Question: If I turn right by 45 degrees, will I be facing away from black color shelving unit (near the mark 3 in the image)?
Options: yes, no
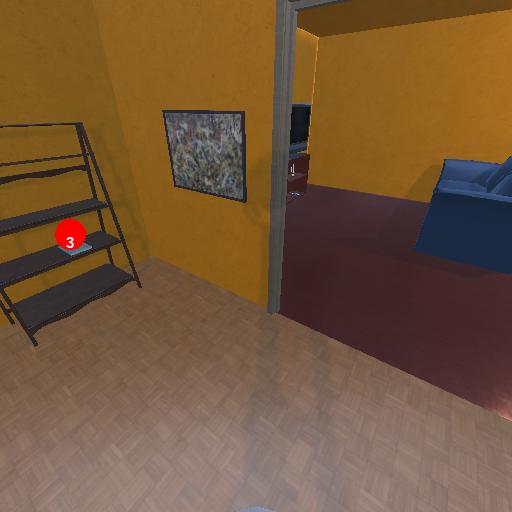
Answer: yes